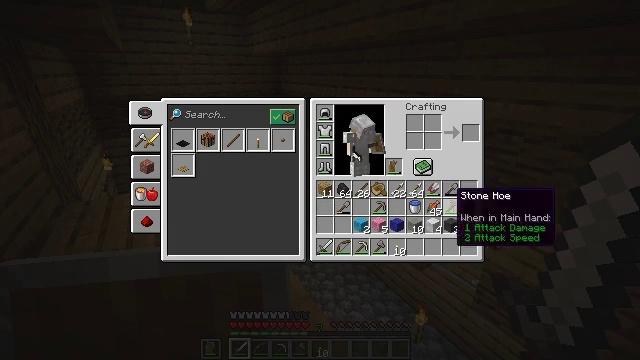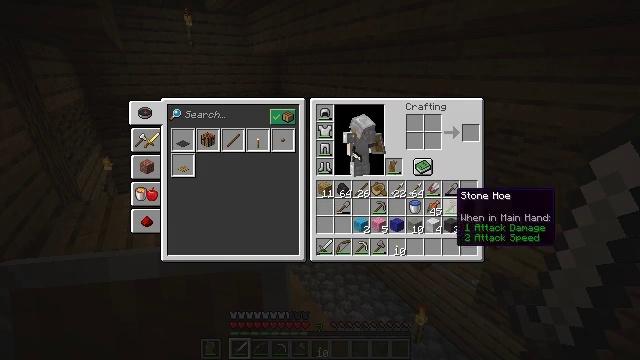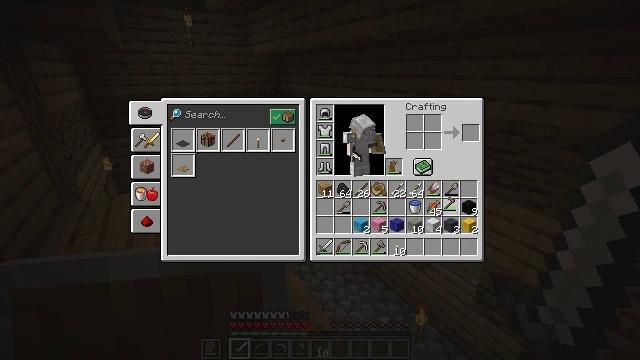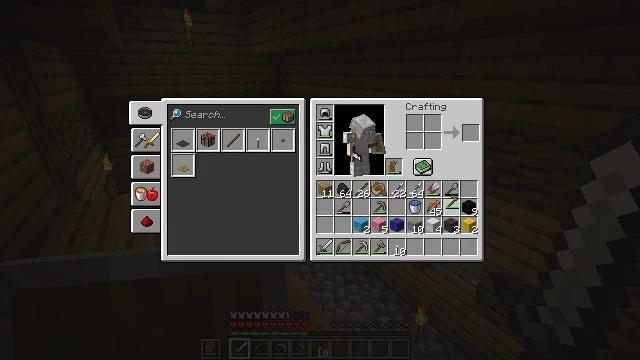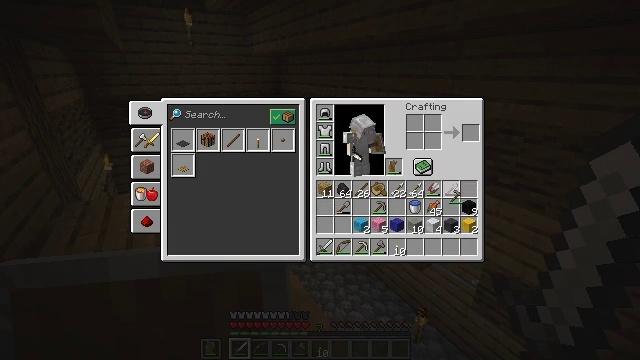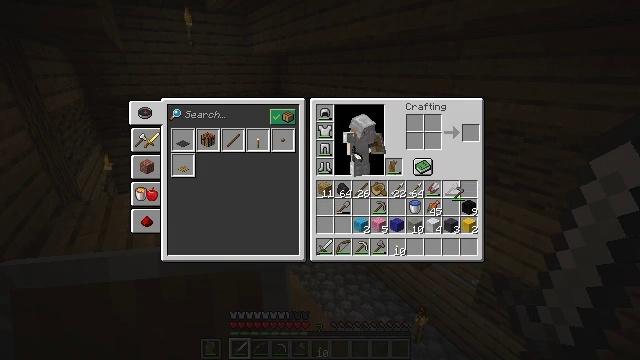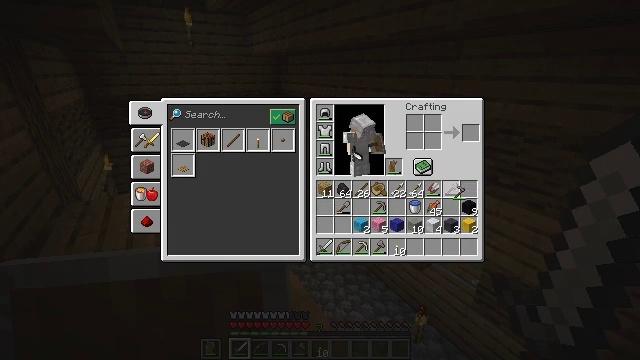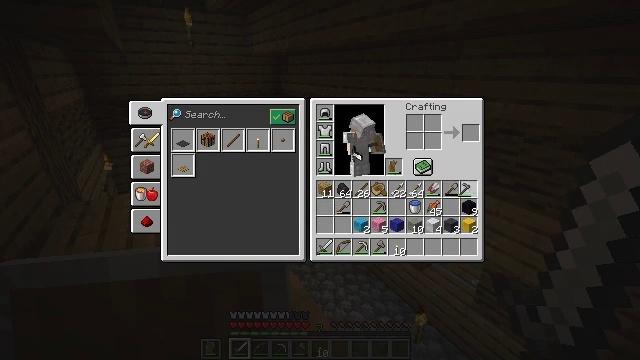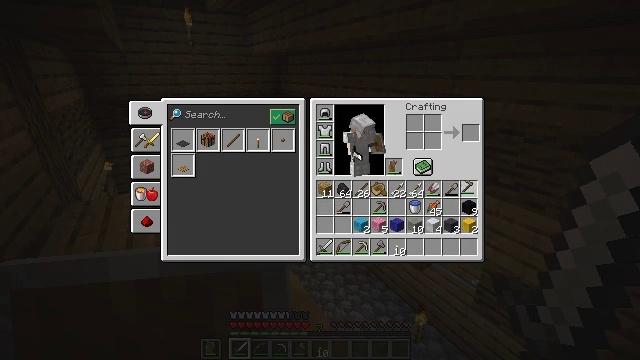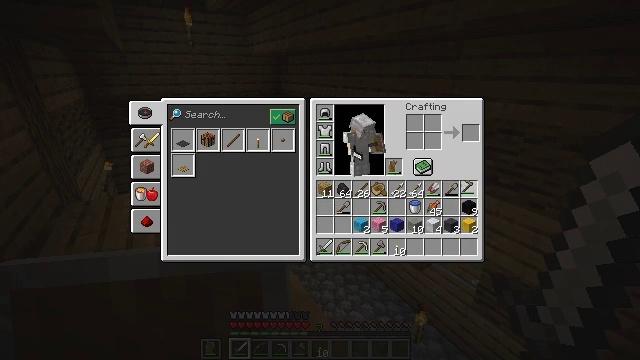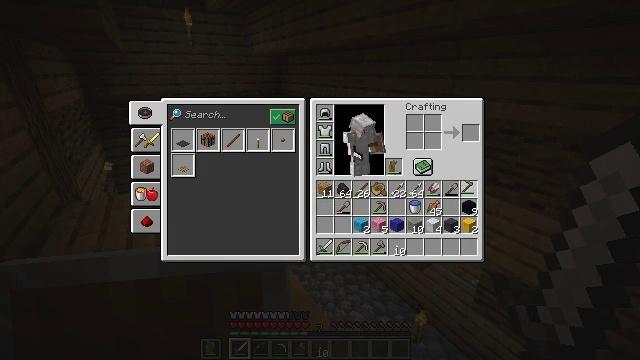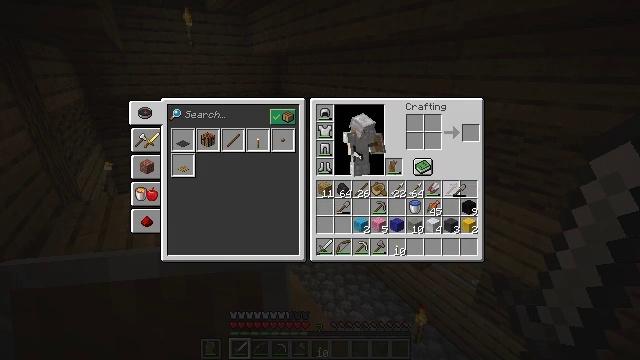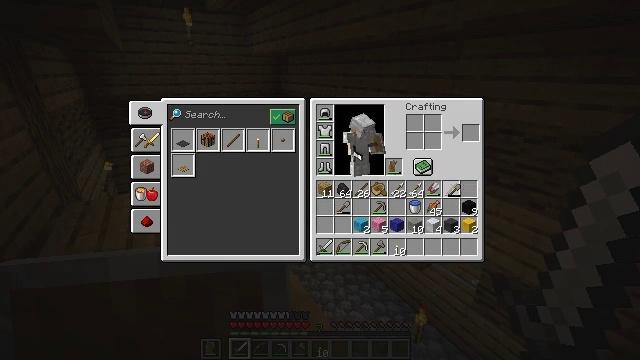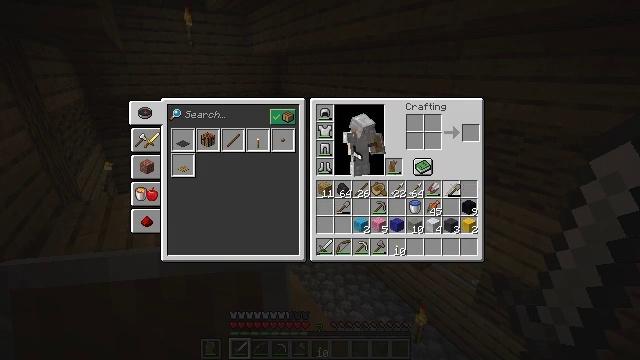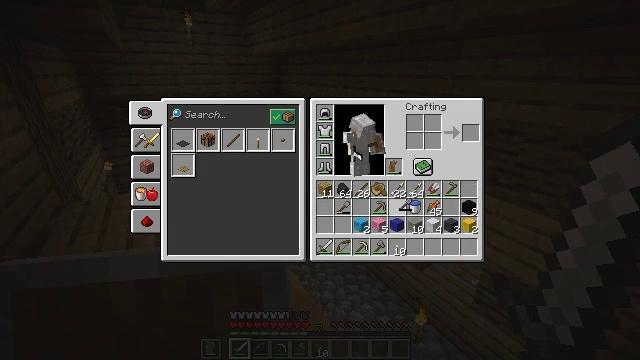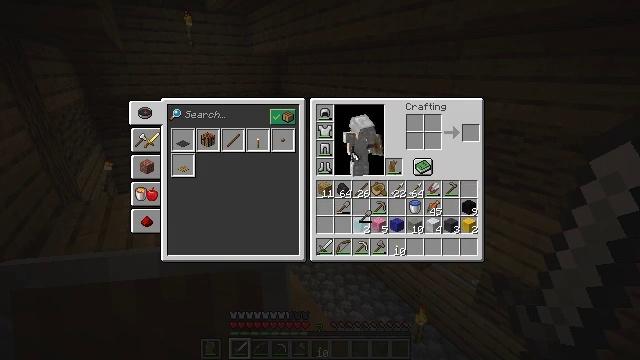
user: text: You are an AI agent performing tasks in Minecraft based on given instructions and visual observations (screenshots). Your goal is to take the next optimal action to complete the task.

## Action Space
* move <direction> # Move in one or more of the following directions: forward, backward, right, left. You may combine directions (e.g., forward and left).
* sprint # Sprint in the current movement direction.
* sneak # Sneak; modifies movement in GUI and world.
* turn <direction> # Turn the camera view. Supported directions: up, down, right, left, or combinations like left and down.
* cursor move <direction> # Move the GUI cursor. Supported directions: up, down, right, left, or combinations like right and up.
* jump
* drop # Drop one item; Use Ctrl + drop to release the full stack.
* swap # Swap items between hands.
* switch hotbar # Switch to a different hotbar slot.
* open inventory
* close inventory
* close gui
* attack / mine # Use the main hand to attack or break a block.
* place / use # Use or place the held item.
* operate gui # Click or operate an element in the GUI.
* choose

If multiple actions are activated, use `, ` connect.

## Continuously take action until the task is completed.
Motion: motion action
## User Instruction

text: Break the block of red wool.
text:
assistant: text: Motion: no_op
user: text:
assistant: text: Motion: operate gui
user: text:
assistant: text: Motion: operate gui
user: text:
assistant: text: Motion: no_op
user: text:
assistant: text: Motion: no_op
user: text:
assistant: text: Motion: no_op
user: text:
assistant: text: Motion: no_op
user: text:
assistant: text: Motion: no_op
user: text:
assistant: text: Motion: operate gui
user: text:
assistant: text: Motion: operate gui
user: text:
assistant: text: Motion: cursor move left
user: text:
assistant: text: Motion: no_op
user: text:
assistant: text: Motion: no_op
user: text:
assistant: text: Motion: cursor move left and down
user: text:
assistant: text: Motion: cursor move left and down
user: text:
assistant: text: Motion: no_op
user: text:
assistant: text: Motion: cursor move right
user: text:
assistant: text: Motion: no_op
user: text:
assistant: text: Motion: no_op
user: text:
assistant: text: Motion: cursor move right and up
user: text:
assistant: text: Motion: cursor move right
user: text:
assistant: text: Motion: cursor move right
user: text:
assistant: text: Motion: no_op
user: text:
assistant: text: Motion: no_op
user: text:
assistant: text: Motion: operate gui
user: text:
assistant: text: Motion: operate gui
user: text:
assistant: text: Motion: no_op
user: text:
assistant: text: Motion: no_op
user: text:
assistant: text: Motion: no_op
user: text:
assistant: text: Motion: no_op